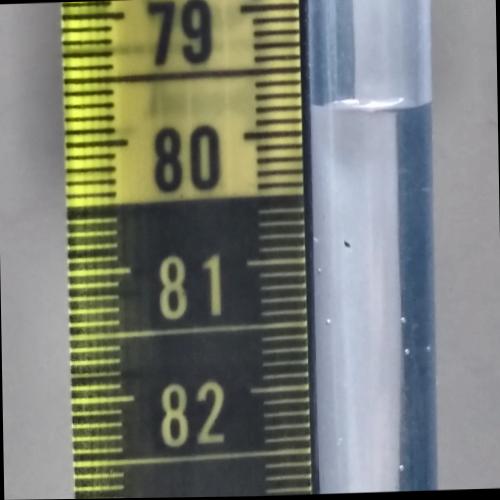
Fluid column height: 79.8 cm